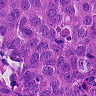
Metastatic tissue present: yes